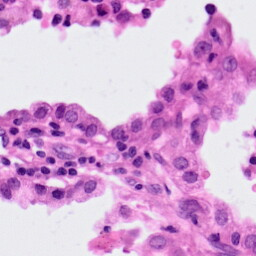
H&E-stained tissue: Lung